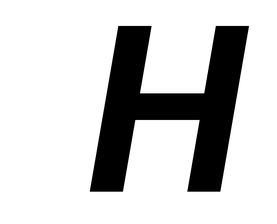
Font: Roboto-Italic_Bold_Italic